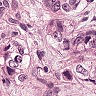
Metastatic tissue present: yes